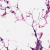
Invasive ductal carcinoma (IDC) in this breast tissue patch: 0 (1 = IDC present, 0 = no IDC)